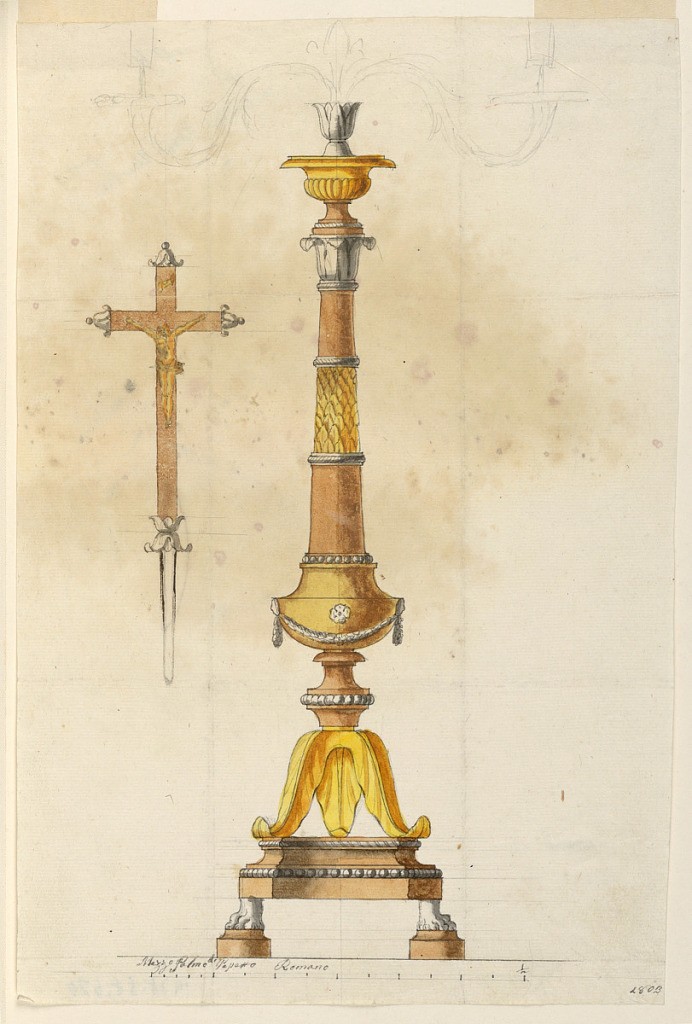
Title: Design for a Candelabrum and a Crucifix
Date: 1803
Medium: Pen and ink, brush and watercolor, graphite on paper; verso: pen and ink
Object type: Drawing
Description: Vertical rectangle. Design for candelabrum at center. Lion feet on wood sockles support a base upon which a calyx of three leaves stands, upside down. The shaft has the shape of a decorative baluster. It supports a bowl over which the socket rises. Roughly sketched in graphite at top are two arms with candles. At left, a small crucifix with a tongue at the bottom. Scale at bottom. Verso: a segment.